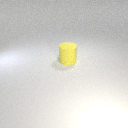
large yellow rubber cylinder